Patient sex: M
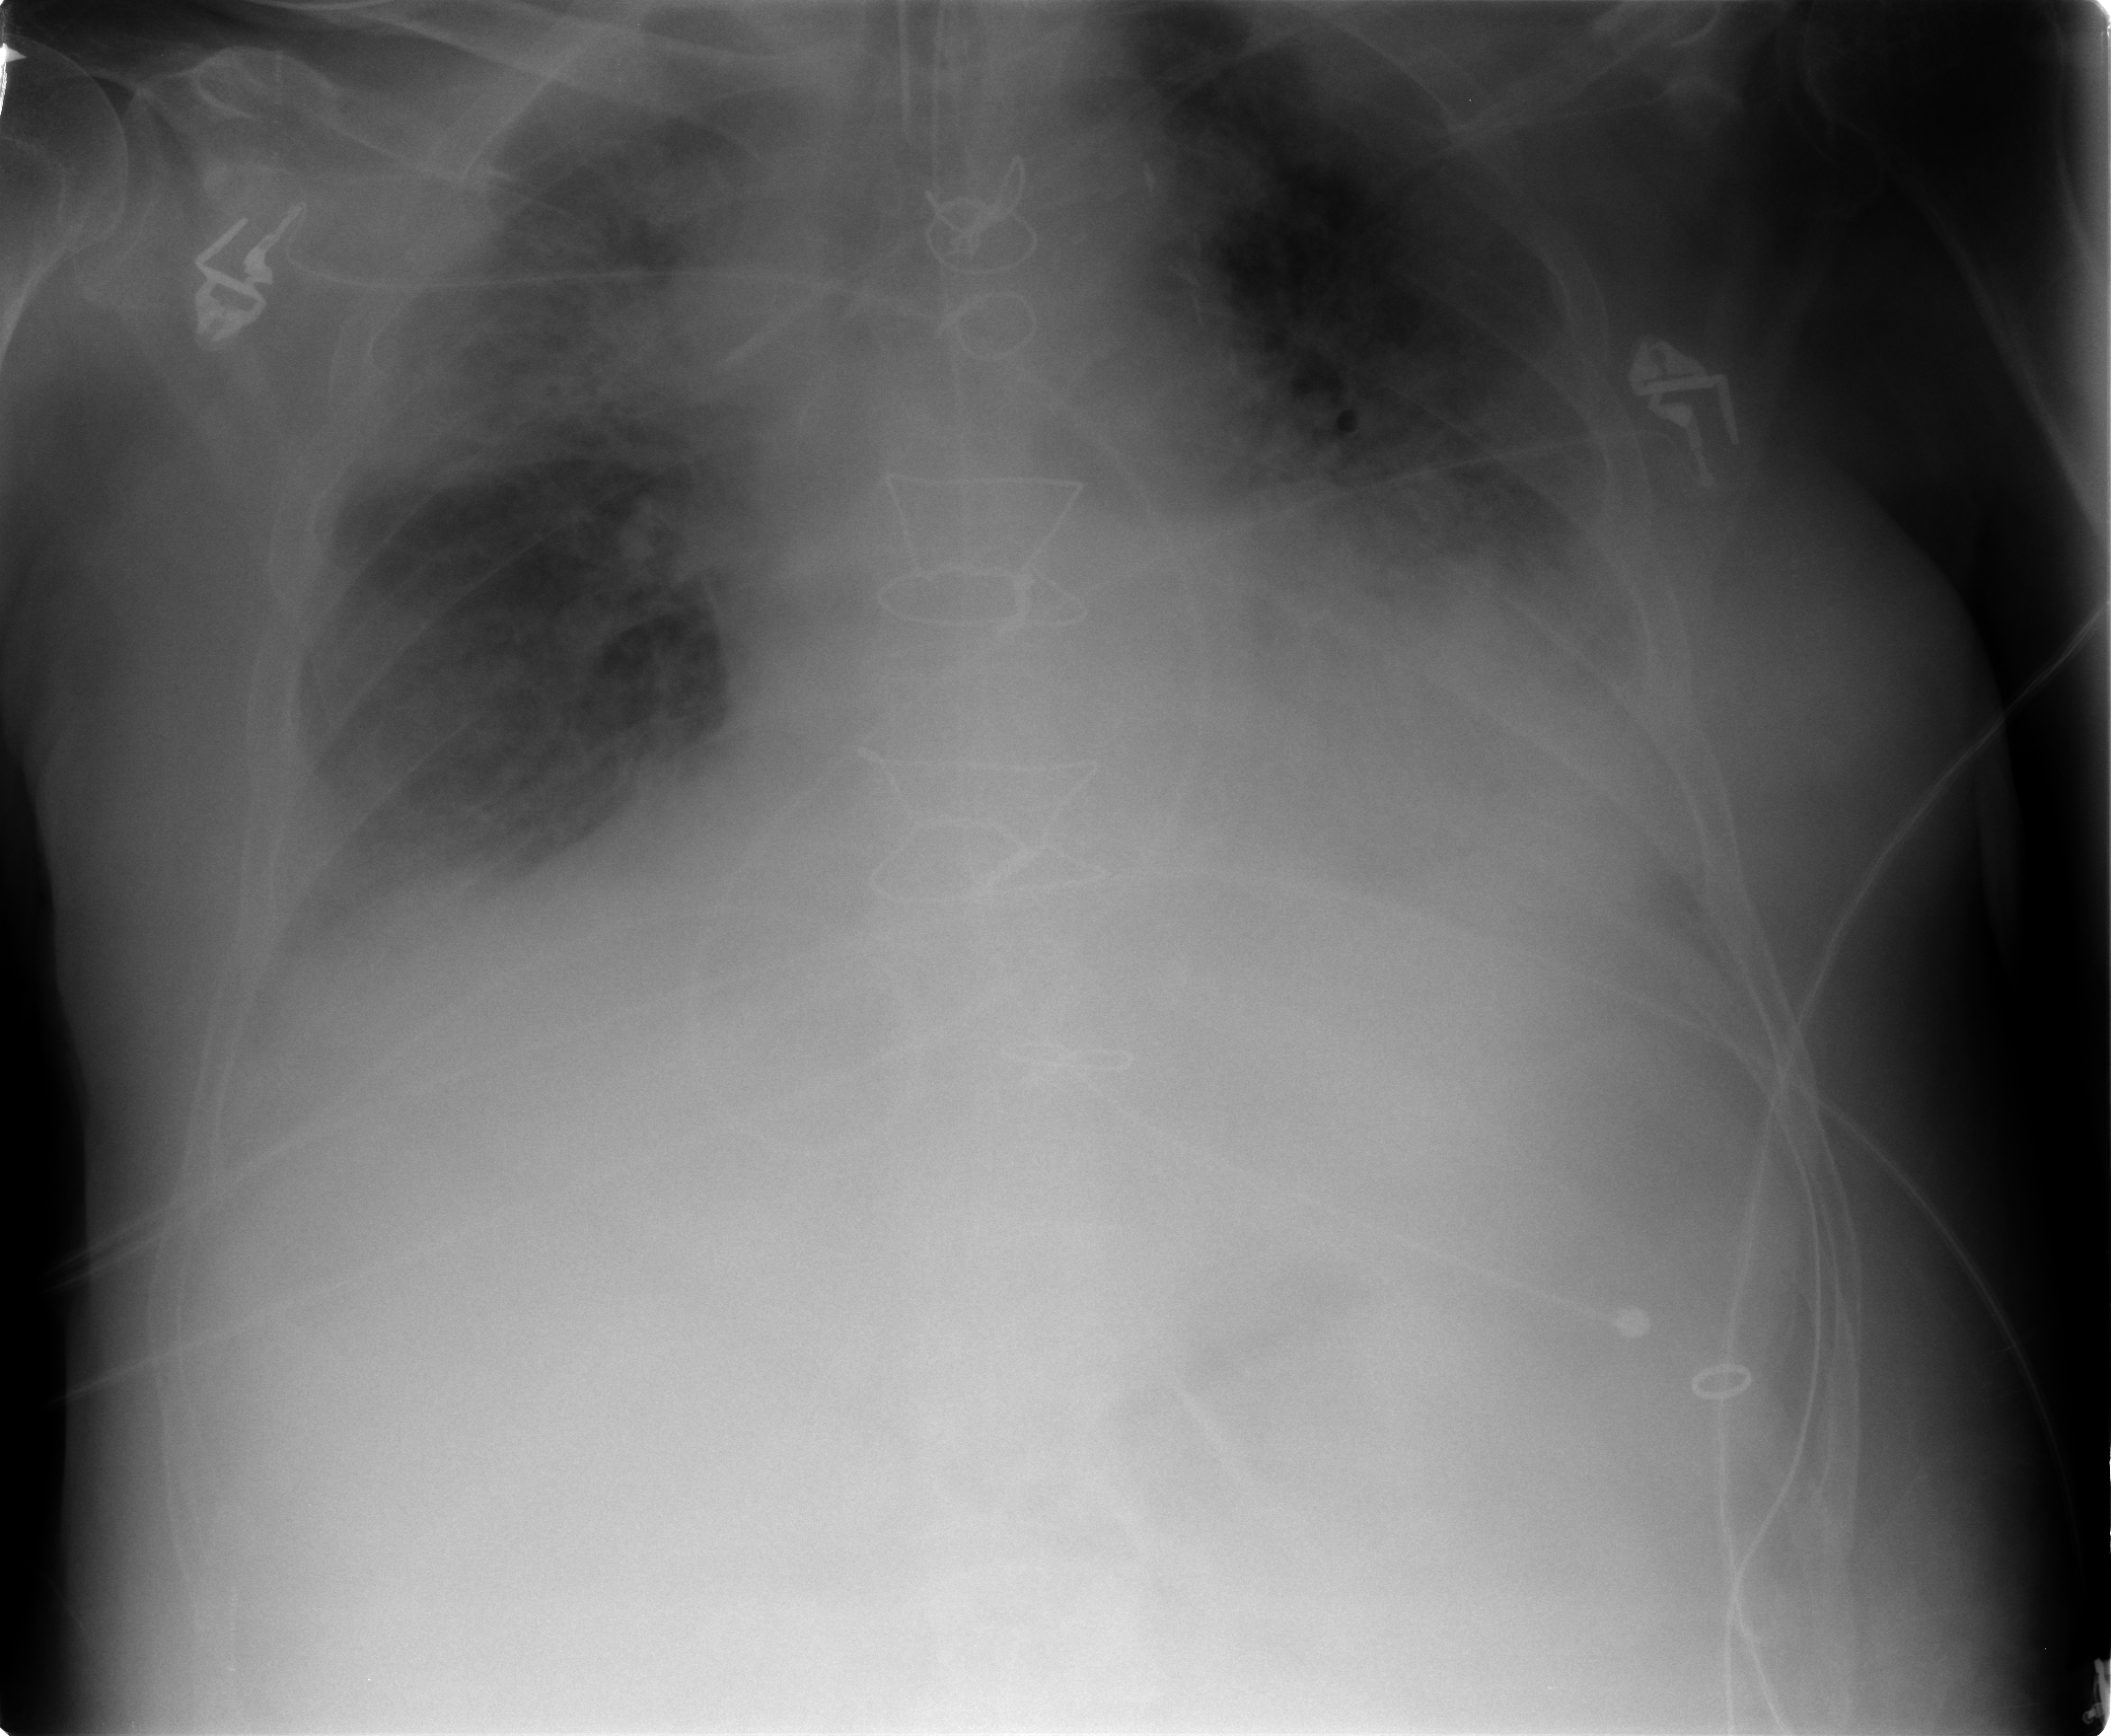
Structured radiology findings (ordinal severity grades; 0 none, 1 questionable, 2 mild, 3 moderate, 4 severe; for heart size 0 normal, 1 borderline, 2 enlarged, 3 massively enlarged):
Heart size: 2
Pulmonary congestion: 3
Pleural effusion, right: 1
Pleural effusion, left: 2
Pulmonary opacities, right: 3
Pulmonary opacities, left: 3
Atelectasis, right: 3
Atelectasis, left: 2